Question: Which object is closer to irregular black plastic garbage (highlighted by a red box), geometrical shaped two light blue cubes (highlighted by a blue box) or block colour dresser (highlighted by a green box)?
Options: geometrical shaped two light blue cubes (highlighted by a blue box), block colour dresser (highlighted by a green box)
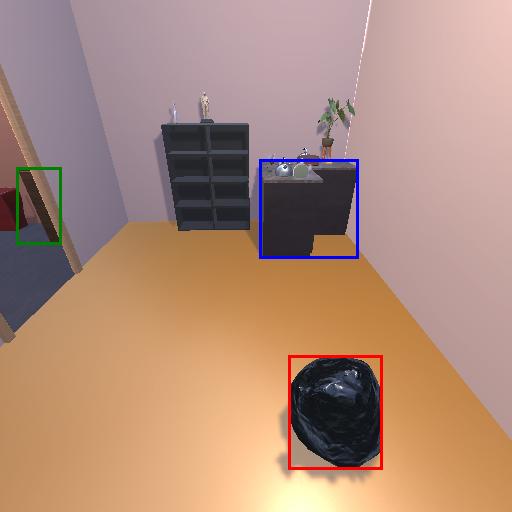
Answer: geometrical shaped two light blue cubes (highlighted by a blue box)